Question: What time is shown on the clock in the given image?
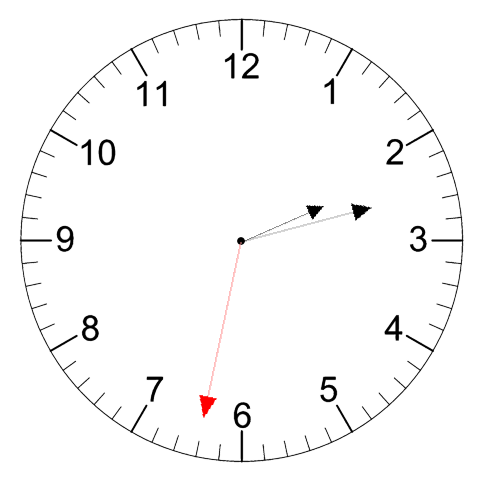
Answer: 02:12:32